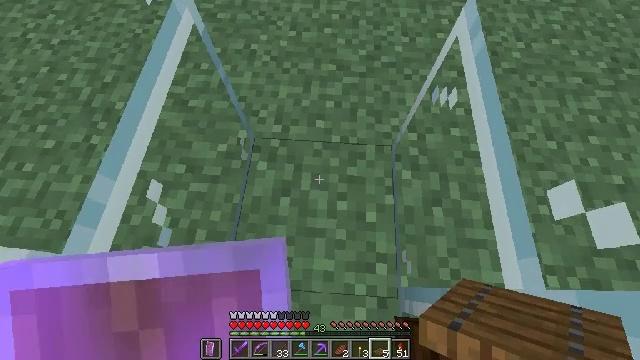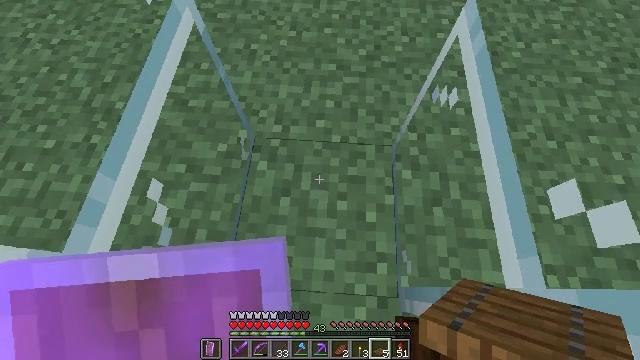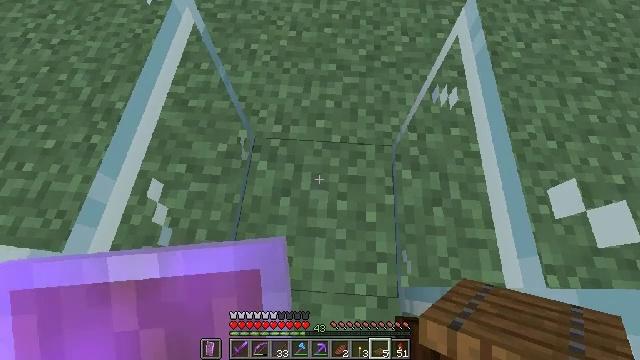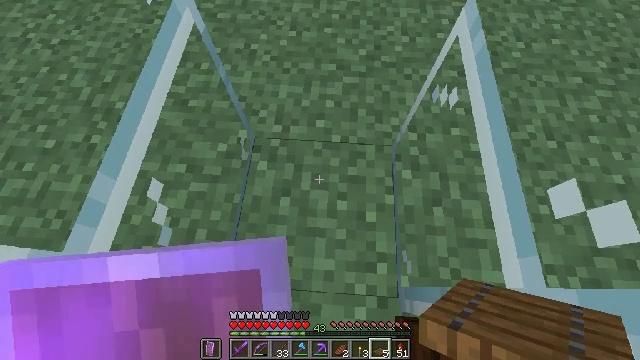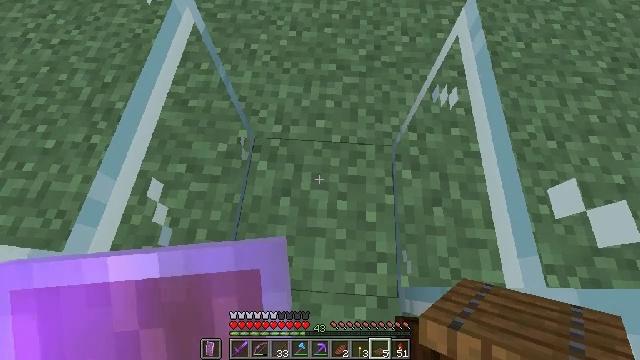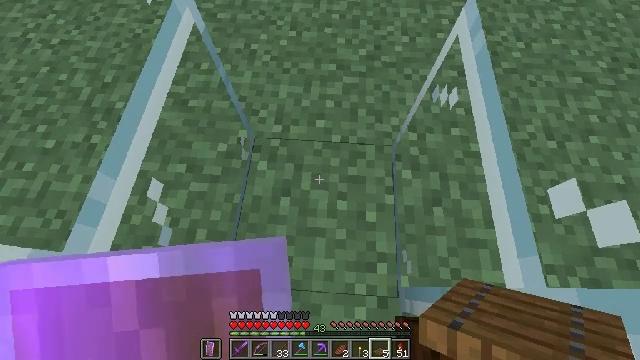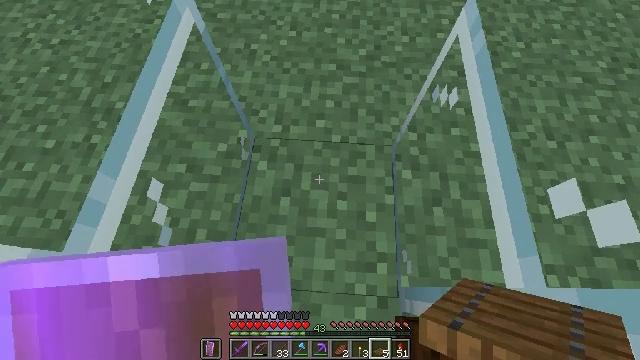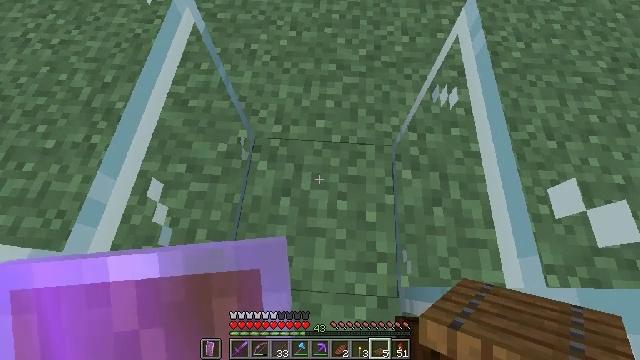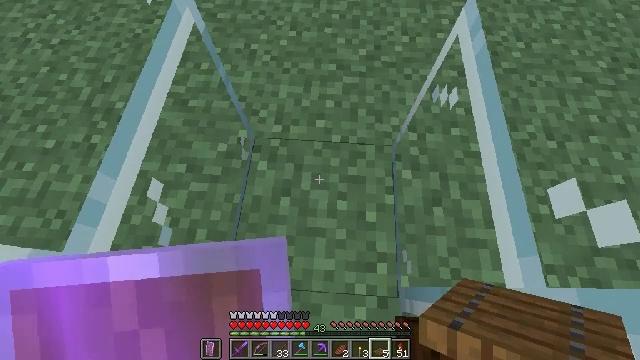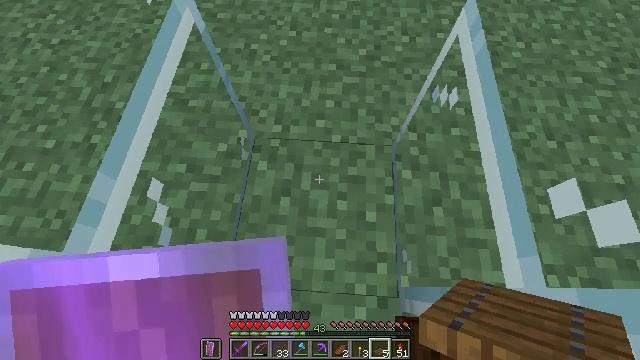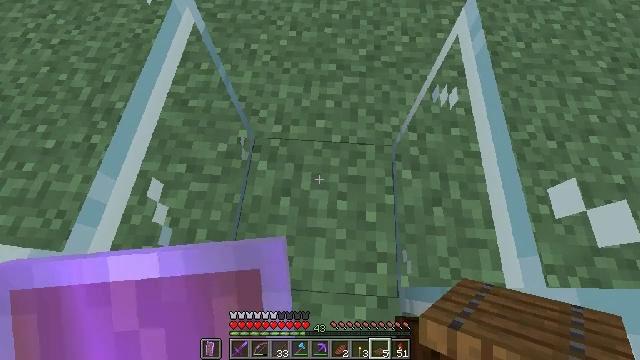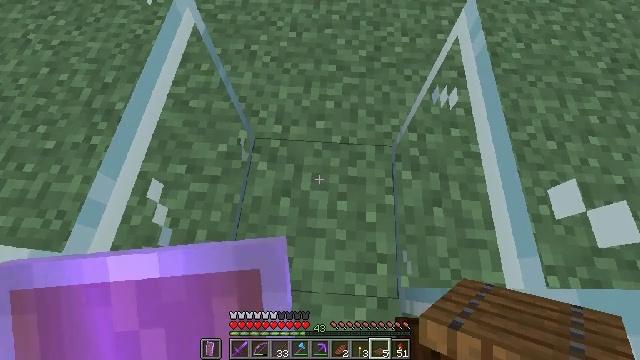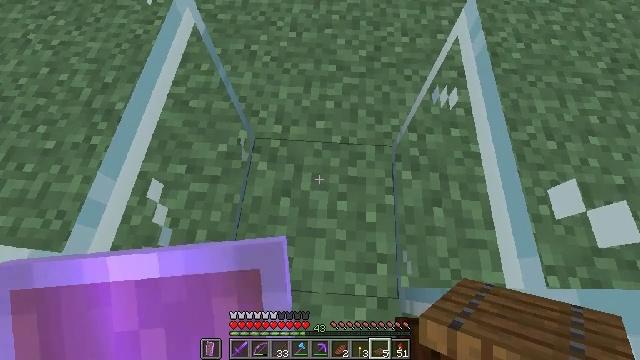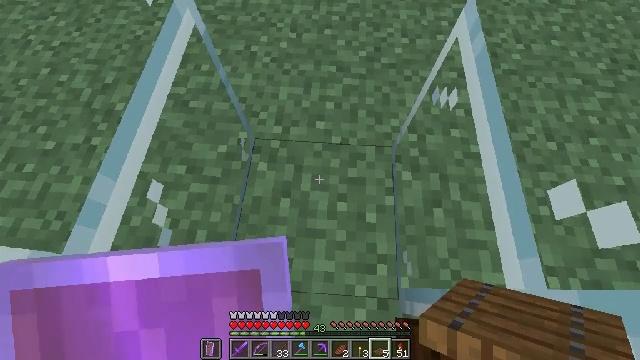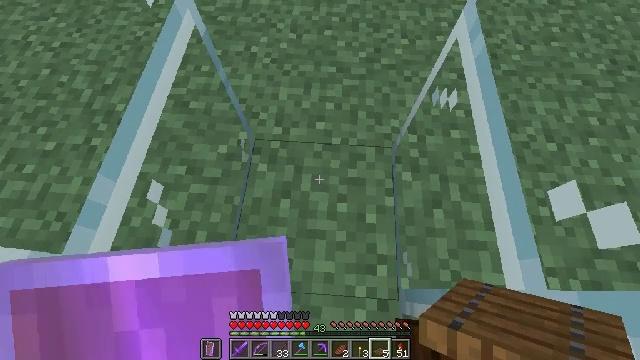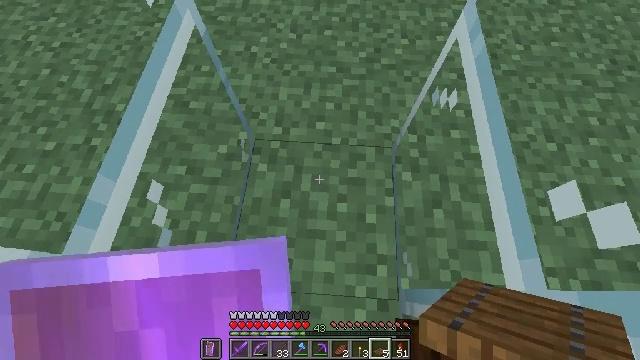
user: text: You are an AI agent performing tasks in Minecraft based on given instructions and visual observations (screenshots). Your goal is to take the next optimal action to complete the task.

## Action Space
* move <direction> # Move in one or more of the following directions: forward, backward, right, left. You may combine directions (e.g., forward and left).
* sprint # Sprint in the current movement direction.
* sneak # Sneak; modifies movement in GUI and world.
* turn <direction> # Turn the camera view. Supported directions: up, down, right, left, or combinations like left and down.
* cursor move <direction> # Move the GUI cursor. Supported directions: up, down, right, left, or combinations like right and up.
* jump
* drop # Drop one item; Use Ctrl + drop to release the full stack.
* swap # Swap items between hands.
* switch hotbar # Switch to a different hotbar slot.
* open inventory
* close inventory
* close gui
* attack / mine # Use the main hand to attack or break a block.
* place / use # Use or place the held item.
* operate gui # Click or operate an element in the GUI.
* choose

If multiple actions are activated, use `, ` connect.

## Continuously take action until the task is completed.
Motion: motion action
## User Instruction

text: Attack the dark oak fence gate to collect it.
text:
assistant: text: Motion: no_op
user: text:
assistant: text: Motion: no_op
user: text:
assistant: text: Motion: use / place
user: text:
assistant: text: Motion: use / place
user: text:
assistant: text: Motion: use / place
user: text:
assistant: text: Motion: use / place
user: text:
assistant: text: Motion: no_op
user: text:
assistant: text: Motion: no_op
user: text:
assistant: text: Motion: no_op
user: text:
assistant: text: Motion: no_op
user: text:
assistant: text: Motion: no_op
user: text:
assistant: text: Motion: no_op
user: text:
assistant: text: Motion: no_op
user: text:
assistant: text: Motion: no_op
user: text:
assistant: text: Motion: no_op
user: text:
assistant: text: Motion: no_op
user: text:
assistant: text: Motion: no_op
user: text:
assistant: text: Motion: no_op
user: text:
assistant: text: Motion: turn left
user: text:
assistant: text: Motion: no_op
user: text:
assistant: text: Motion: no_op
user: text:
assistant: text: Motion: no_op
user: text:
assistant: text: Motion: no_op
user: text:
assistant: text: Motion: no_op
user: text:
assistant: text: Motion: no_op
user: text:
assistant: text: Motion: no_op
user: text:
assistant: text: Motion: no_op
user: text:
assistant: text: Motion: no_op
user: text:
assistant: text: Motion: no_op
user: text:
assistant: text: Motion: no_op